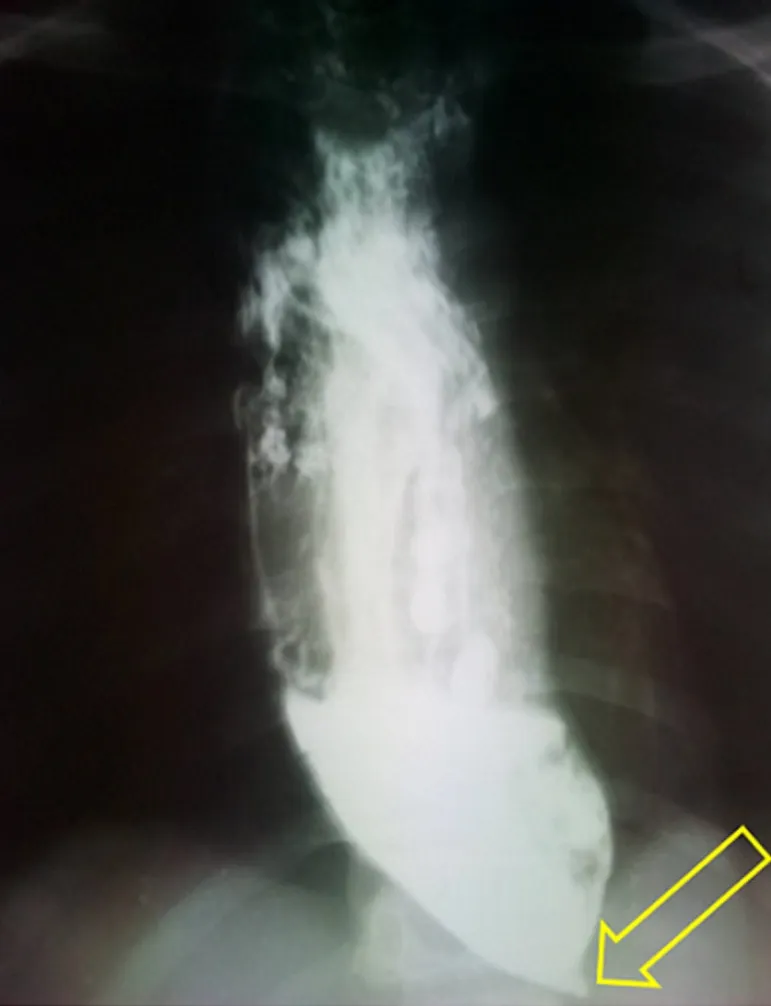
esophagogram showing the classic bird s beak of achalasia (yellow arrow) and dilatated esophagus above.
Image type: radiology (x_ray)